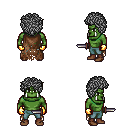
a pixel art fantasy rpg character, male body template, orc, green skin, brown tattered cape, teal pants, gray curly afro hairstyle, gold gloves, brown shoes, dagger, four views (front, back, left, right), 2x2 character sprite sheet, small pixel art, hard edges, no anti-aliasing